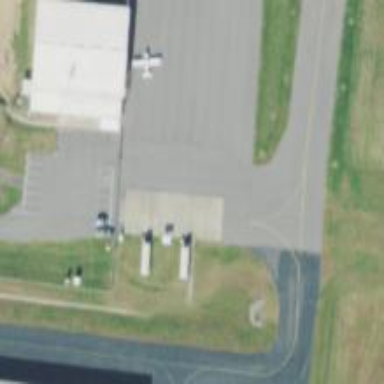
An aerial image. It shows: Apron at the airport.